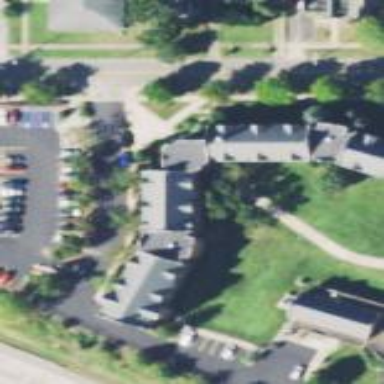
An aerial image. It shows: Dormitory building.